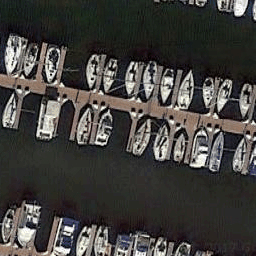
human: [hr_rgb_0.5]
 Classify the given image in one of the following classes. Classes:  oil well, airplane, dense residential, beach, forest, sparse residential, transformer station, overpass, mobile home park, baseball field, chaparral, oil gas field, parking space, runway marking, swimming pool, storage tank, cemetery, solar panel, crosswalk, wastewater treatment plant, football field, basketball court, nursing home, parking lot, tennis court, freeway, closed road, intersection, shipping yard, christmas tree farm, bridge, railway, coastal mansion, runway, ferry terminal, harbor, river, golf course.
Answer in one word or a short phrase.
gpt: harbor